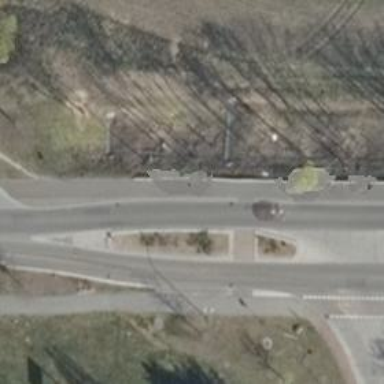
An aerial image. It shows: Asphalt road designated as primary highway with separate sidewalks and cycle paths.